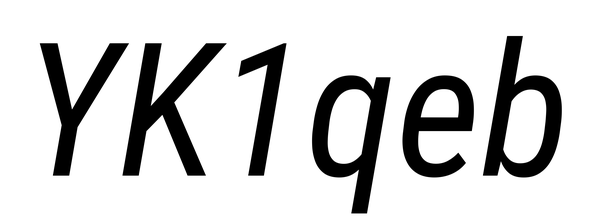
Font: Roboto-Italic_Condensed_Italic